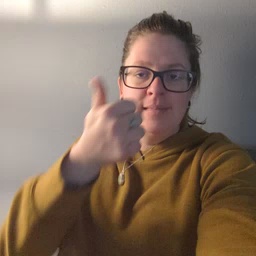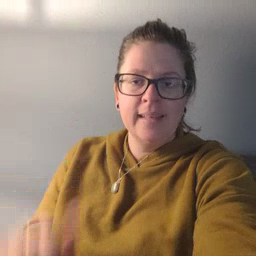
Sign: any